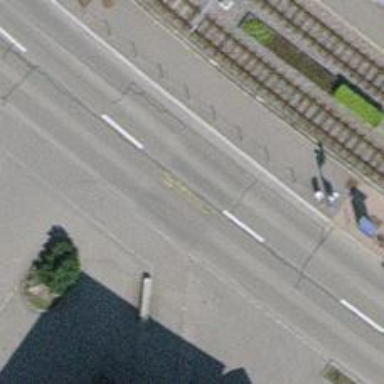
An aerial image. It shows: Uncontrolled crossing.